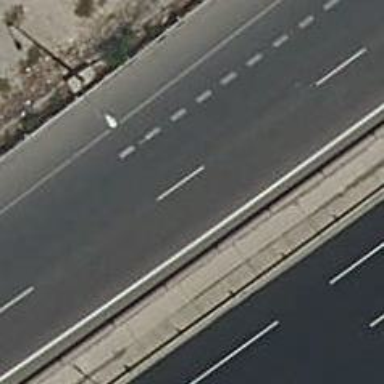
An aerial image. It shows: Motorway link.